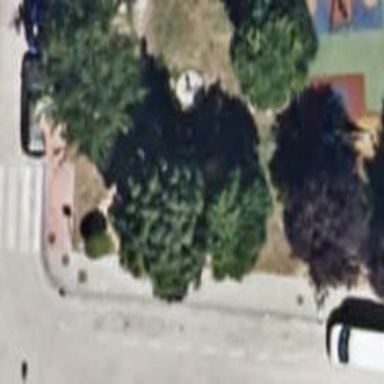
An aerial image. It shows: Brown bench in the vicinity.